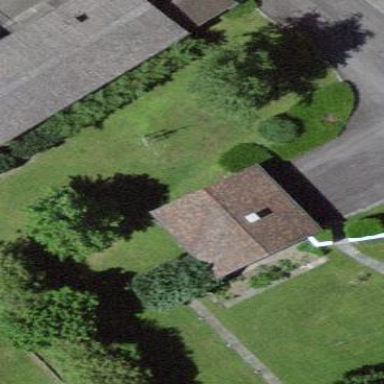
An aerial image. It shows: Garage building.